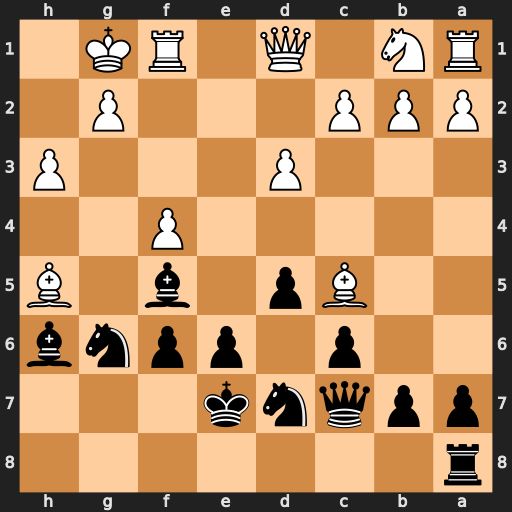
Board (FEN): r7/ppqnk3/2p1ppnb/2Bp1b1B/5P2/3P3P/PPP3P1/RN1Q1RK1
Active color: b
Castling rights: -
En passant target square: -
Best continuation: Nxc5 Bxg6 Bxg6